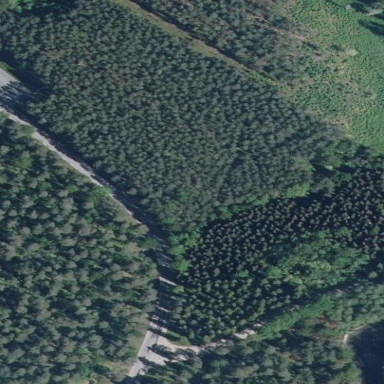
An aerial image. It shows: Woodland with evergreen needle-leaved trees.